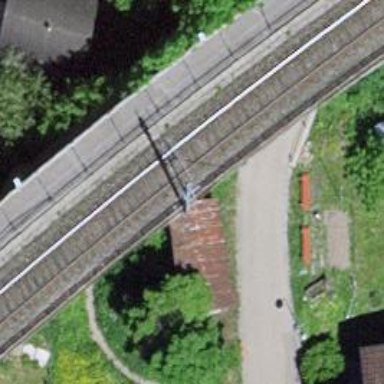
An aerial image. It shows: Viaduct bridge with single electrified railway track featuring contact line.